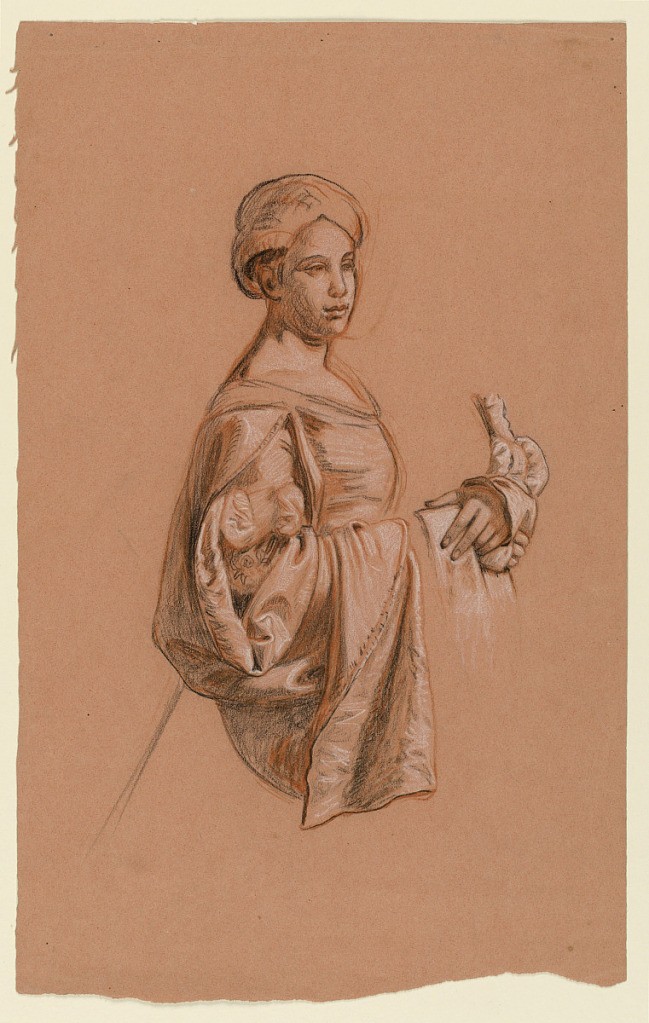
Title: Study for "Wedding Procession"
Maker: Elihu Vedder, American, 1836 – 1923
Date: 1872–1875
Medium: Pastel crayon on paper
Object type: Drawing
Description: Three-quarter-length sketch of a female figure standing, facing right. Emphasis is on the draped sleeve of her costume. At right, a study of  folded hands.